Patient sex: M
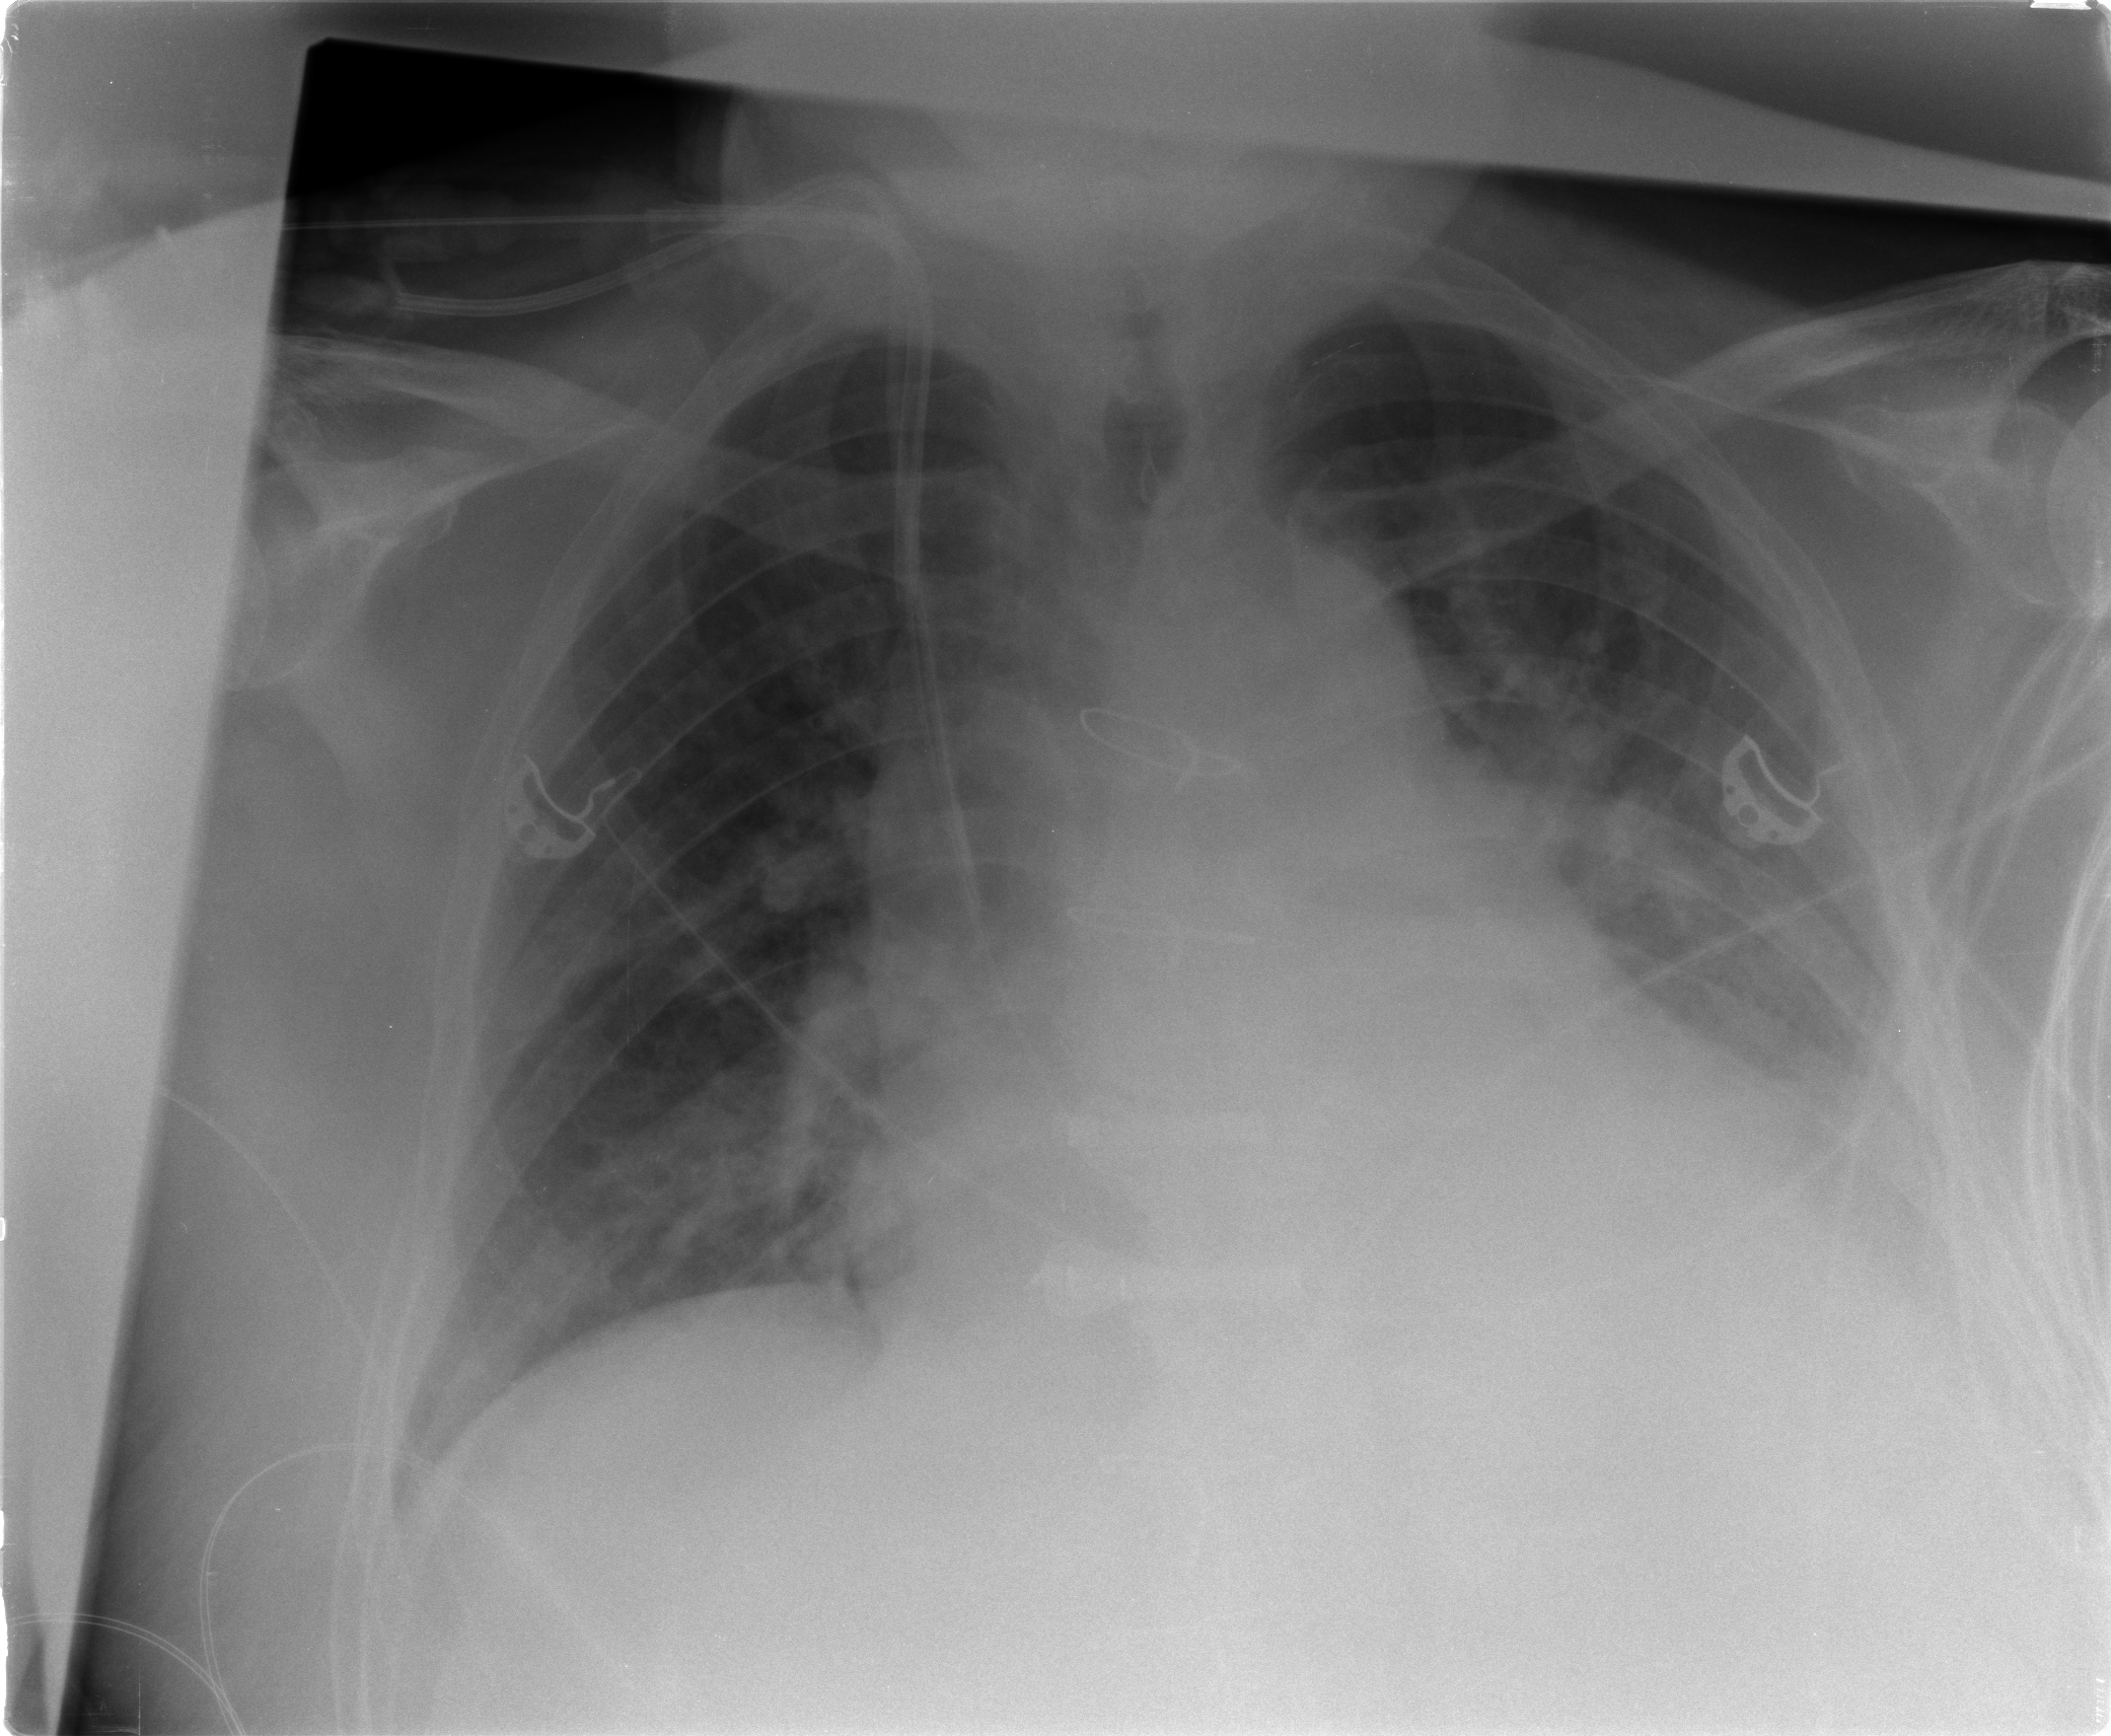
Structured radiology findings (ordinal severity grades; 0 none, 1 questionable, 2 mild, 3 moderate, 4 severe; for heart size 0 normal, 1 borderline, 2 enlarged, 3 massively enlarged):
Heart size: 2
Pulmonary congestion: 3
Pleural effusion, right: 0
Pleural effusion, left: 1
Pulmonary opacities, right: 1
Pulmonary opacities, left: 1
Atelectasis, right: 2
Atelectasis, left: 3